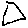
Label: triangle